Aerial crown-view tile of a tropical tree (Barro Colorado Island, Panama), acquired 20240611:
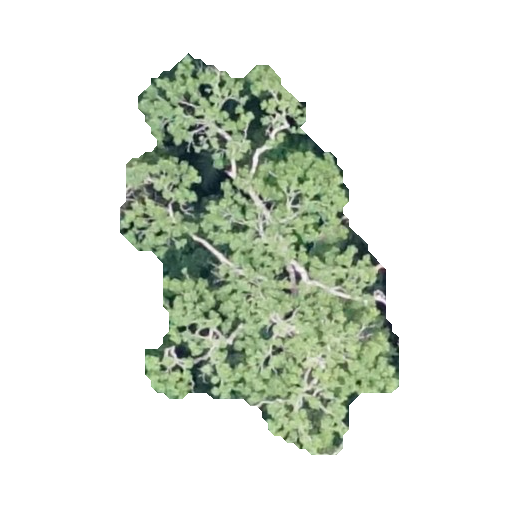
Species: Trattinnickia aspera
GBIF accepted scientific name: Trattinnickia aspera
Crown area: 111.94 m²